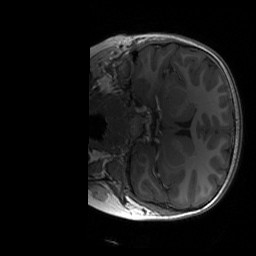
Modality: T1w
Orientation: coronal
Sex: female
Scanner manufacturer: siemens
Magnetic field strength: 3 T
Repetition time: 1.9 s
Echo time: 0.00243 s